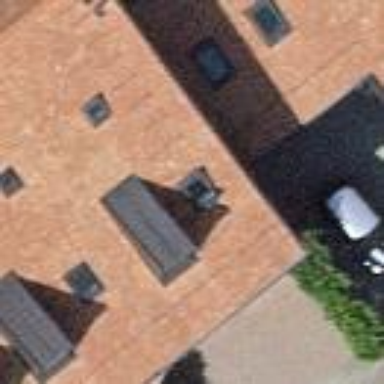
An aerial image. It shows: Residential building.